Question: I am trying to remove left border when first button clicked and right border when last button clicked too..
[]
used some code but didn't make it..
My last attempt was $("#menu-btn-a .active:before").css("display", "none");
How to change the :before 'display:block' to 'none' when click on first button and :after to 'none' too when click on last buttons using jquery?
'''
jQuery(function($) {
// Click on button
$("[id^='menu-btn-']").click(function() {
$("[id^='menu-btn-']").removeClass('active');
$(this).addClass('active');
if ($(this) == 'menu-btn-a') {
$("#menu-btn-a .active:before").css("display", "none");
}
});
});
'''
'''
body {background-image: linear-gradient(#1f1d1e, #1f1d1e);}
.buttons {white-space: nowrap;min-height: 33px;position: relative;width: 205px;margin: 6px auto;}
.buttons a {width: 50px;height: 33px;position: absolute;top: 0;text-decoration: none;padding-top: 11px;outline-width: 0px;z-index: 990;color: transparent; text-align: center;line-height: 26px;display: block;background-image: linear-gradient(#1f1d1e, #1f1d1e);}
.buttons a:not(.active) {box-shadow: inset 0 1px 1px rgba(130, 58, 11, 0.8), inset 0 -1px 0px rgba(115, 82, 60, 0.2), 0 9px 16px 0 rgba(0, 0, 0, 0.3), 0 4px 3px 0 rgba(0, 0, 0, 0.3), 0 0 0 1px #fd6a06; background-image: linear-gradient(#fffff, #ff000); text-shadow: 0 0 21px rgba(223, 206, 228, 0.5), 0 -1px 0 #ffffff;}
.buttons a:not(.active):hover,
.buttons a:not(.active):focus {transition: color 200ms linear, text-shadow 500ms linear;color: #de610f;text-shadow: 0 0 21px rgba(223, 206, 228, 0.5), 0 0 10px rgba(223, 206, 228, 0.4), 0 0 2px #de610f;}
.buttons a:not(.active):active {color: #e4e3ce !important}
.buttons a.active,
.buttons a:active {box-shadow: 0 9px 16px 0 rgba(0, 0, 0, 0.1), 0 0 0 1px #1f1d1e, 0 2px 1px 0 rgba(143, 100, 71, 0.5), inset 0 0 4px 3px rgba(15, 8, 22, 0.2); background-image: linear-gradient(#964208, #de610f); text-shadow: 0 0 21px rgba(223, 206, 228, 0.5), 0 0 10px rgba(223, 206, 228, 0.4), 0 0 2px #dc620f;color: #ffffff;}
.buttons a.active:before,
.buttons a:active:before {position: absolute;display: block;content: "";width: 1px;height: 36px;top: 1px;left: -2px;background-image: linear-gradient(rgba(91, 35, 105, 0), #ff7012 41%, #ff7012 59%, rgba(91, 35, 105, 0));box-shadow: -2px 0 6px 0 #ff7012; }
.buttons a.active:after,
.buttons a:active:after {position: absolute;display: block;content: "";width: 1px;height: 36px;top: 1px;right: -2px;background-image: linear-gradient(rgba(91, 35, 105, 0), #ff7012 41%, #ff7012 59%, rgba(91, 35, 105, 0));box-shadow: 2px 0 6px 0 #ff7012;}
.buttons a.active {z-index: 1000}
.buttons a:active {z-index: 999}
.buttons a:last-of-type {border-radius: 0 7px 7px 0;}
.buttons a:first-of-type {border-radius: 7px 0 0 7px;left: 0;}
.buttons a:nth-of-type(2) {left: 51px}
.buttons a:nth-of-type(3) {left: 102px}
.buttons a:nth-of-type(4) {left: 153px}
.buttons a:nth-of-type(5) {left: 204px}
.buttons a:nth-of-type(6) {left: 255px}
.buttons a:nth-of-type(7) {left: 306px}
.buttons a:nth-of-type(8) {left: 357px}
.buttons a i:before {margin-left: 2px;font-size: 18px;}
.buttons a i.icon-bar-chart:before {font-size: 20px;margin-top: 0px;}
.buttons a i.icon-sync:before {font-size: 20px;margin-left: 3px;margin-top: 1px;}
.buttons a i.icon-download:before {font-size: 19px;margin-top: 1px;margin-left: 4px;}
'''
'''
<script src="https://ajax.googleapis.com/ajax/libs/jquery/2.1.1/jquery.min.js"></script>
<div class='buttons'>
<a id="menu-btn-a" class="active" href="#" title="A">&#x2606;</a>
<a id="menu-btn-b" class="" href="#" title="B">&#x262F;</a>
<a id="menu-btn-c" class="" href="#" title="C">&#x267A;</a>
</div>
'''
Thanks!
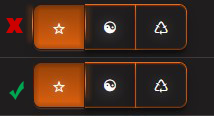
Answer: Your css display none is correct but I think you should change:
'''
if ($(this) == 'menu-btn-a') {
'''
To:
'''
if ($(this).attr('id') == ''menu-btn-a') {
'''
Or you can solve this entirely in css (though I'm not sure about the selector order):
'''
.buttons a:first.active:before { display:none; }
'''
One that will definitely work is:
'''
.buttons a#menu-btn-a.active:before,
.buttons a#menu-btn-a:active:before { display:none; }
'''